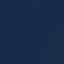
Land use / land cover class: SeaLake